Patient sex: M
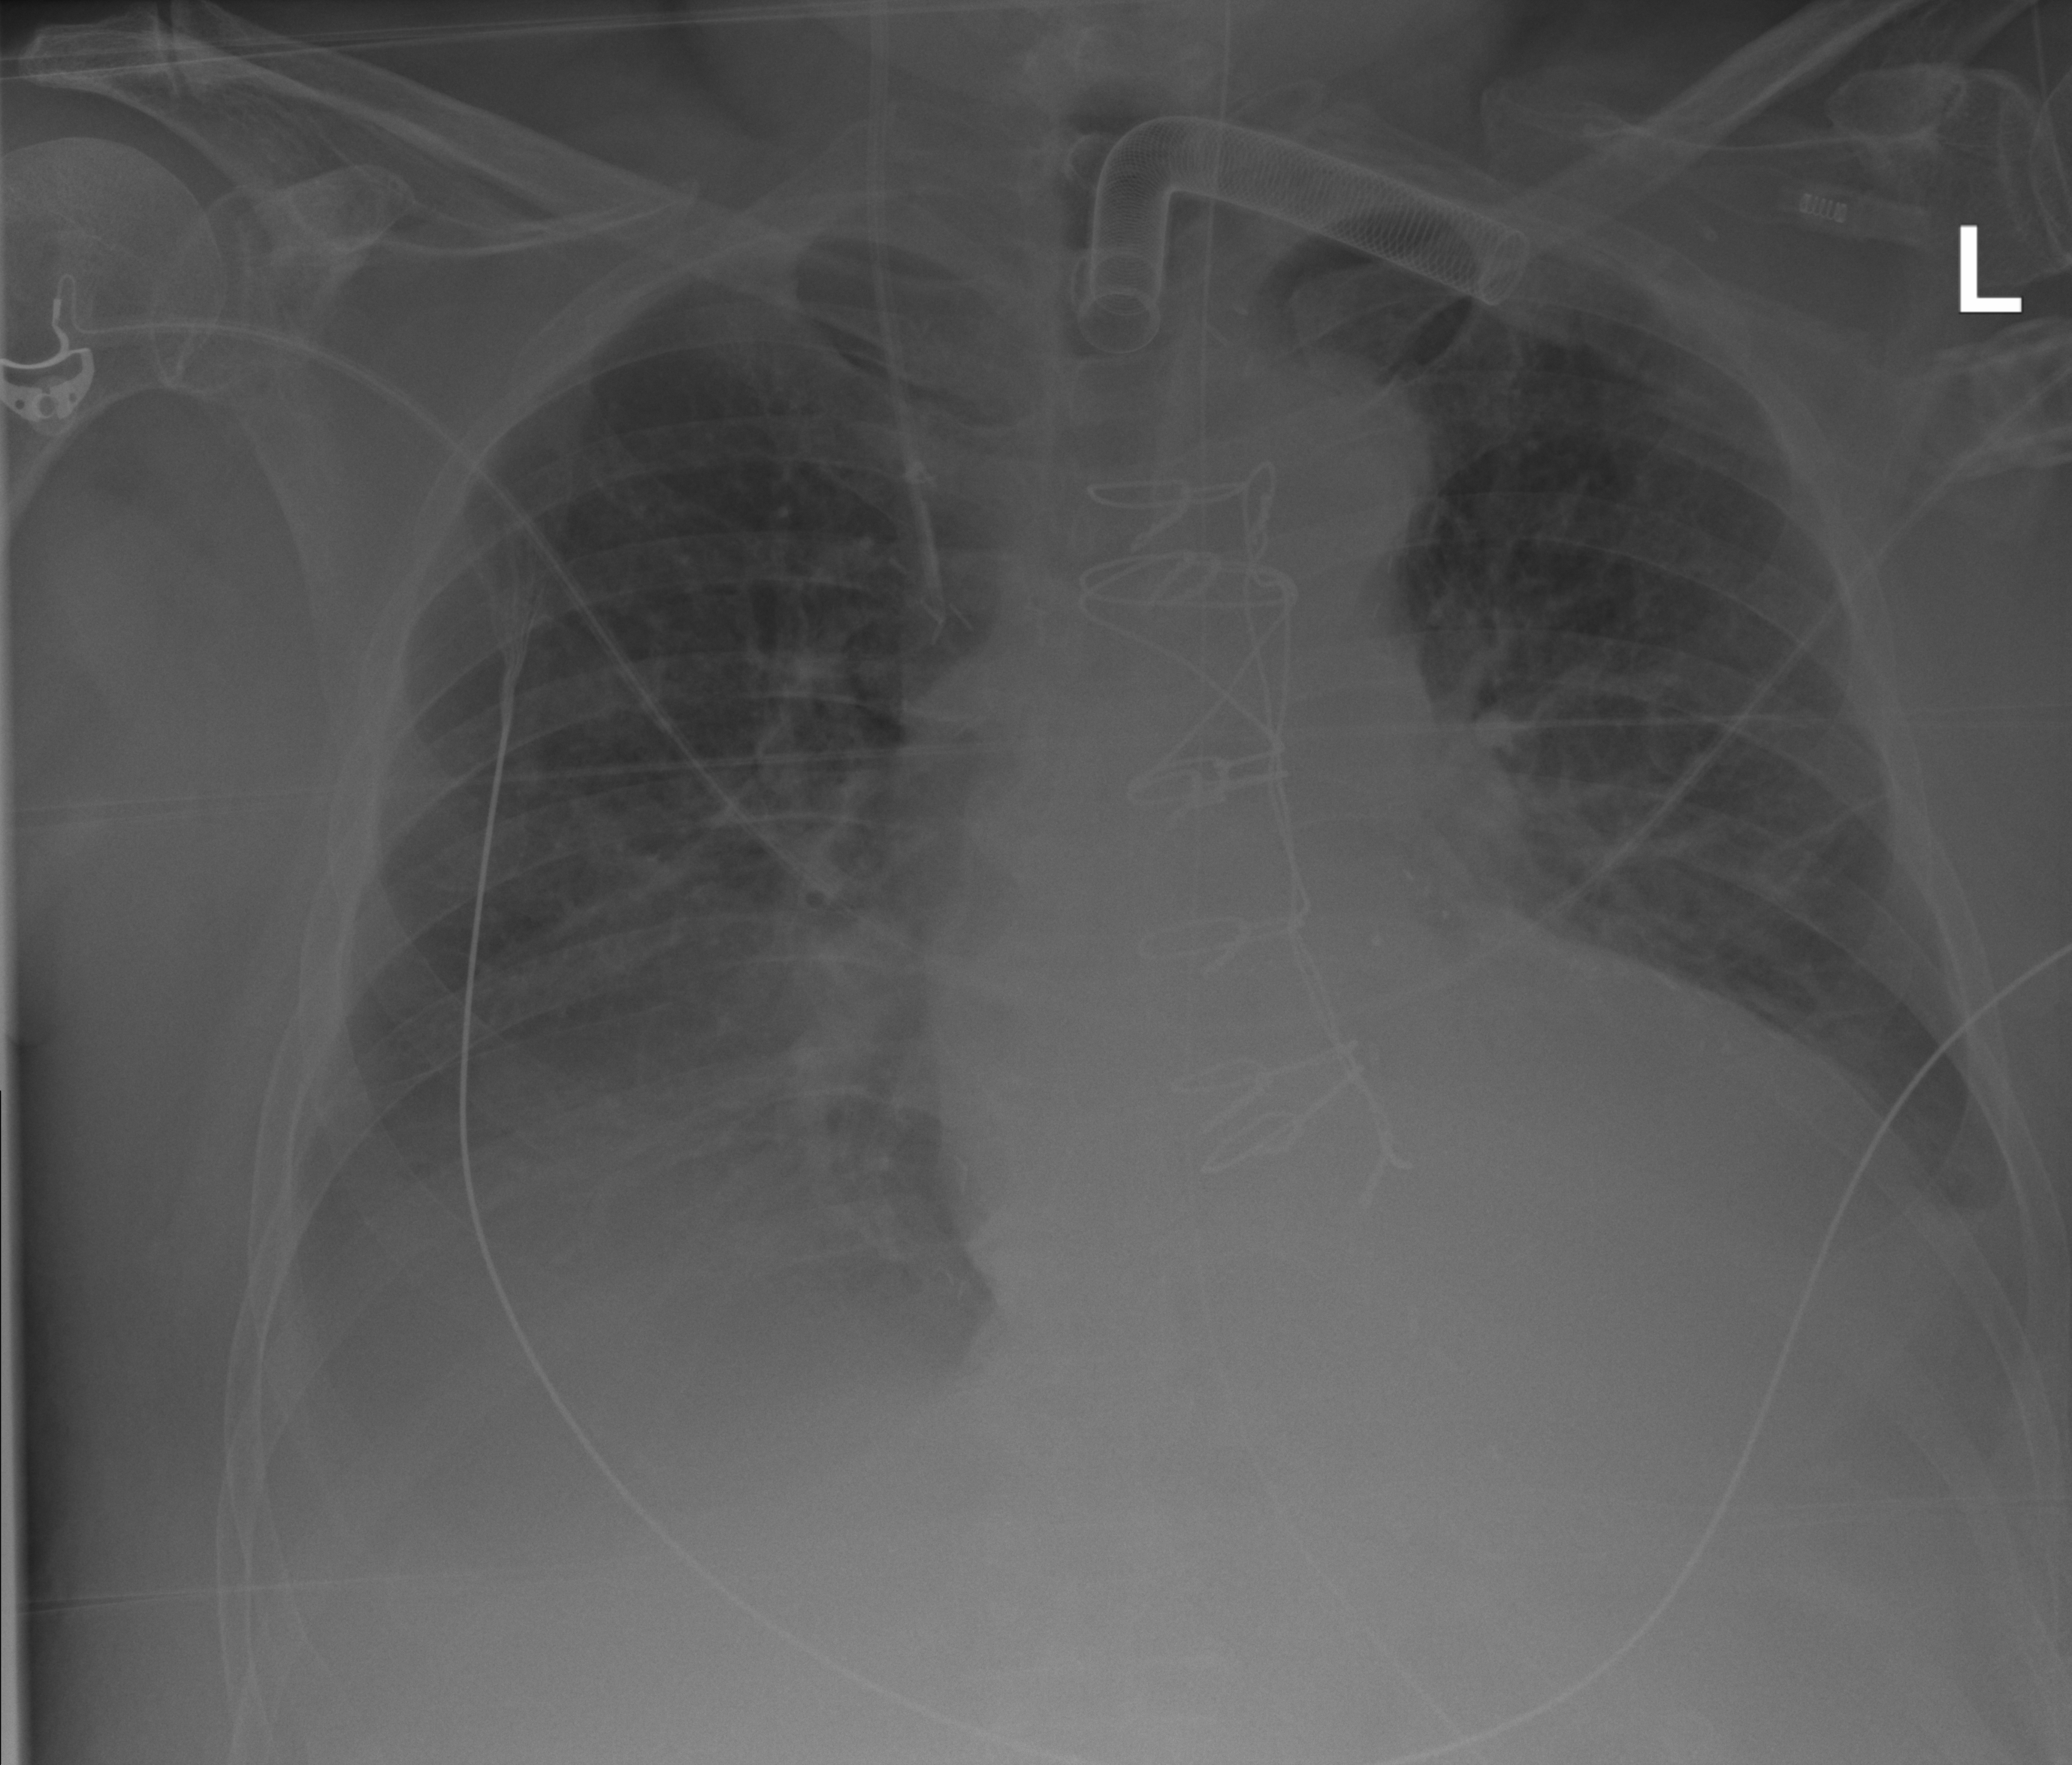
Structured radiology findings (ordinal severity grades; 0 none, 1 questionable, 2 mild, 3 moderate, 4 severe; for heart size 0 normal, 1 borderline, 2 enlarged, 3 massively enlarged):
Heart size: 2
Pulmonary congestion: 0
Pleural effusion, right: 3
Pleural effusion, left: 2
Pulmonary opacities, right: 0
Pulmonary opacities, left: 0
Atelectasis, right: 2
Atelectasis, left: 2